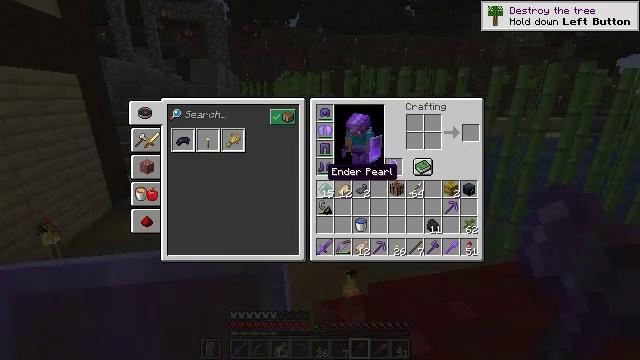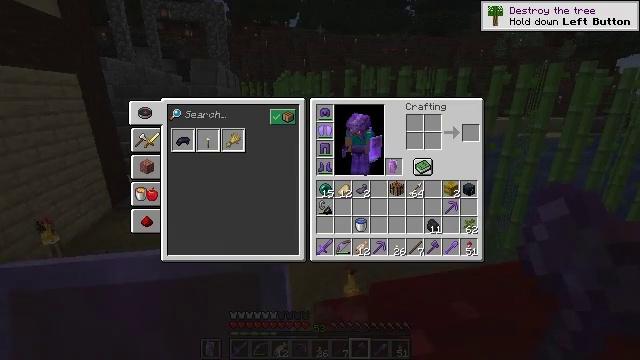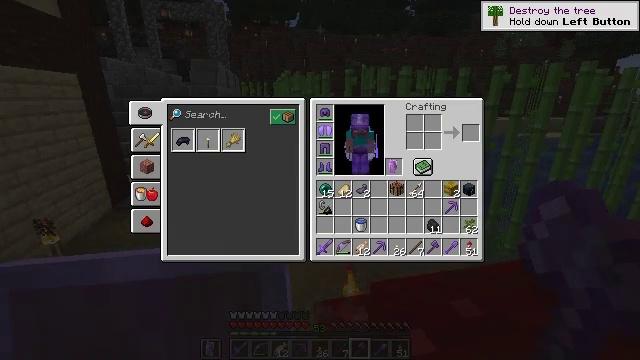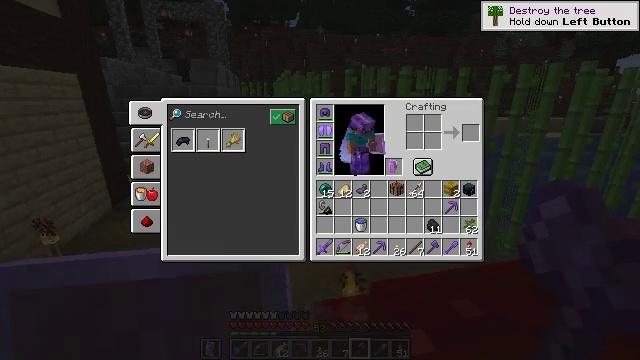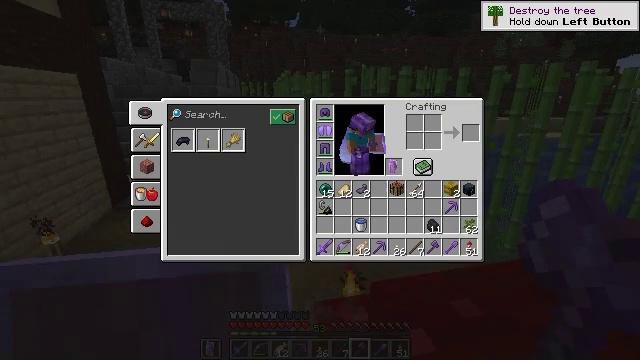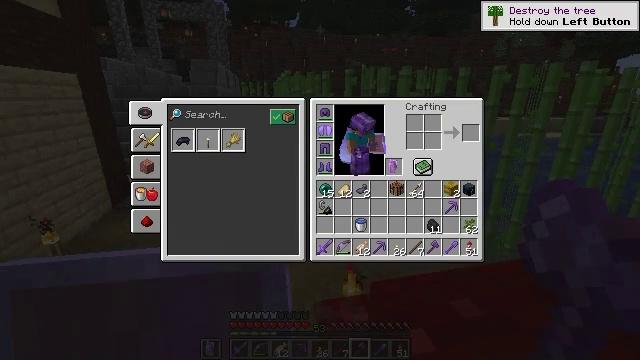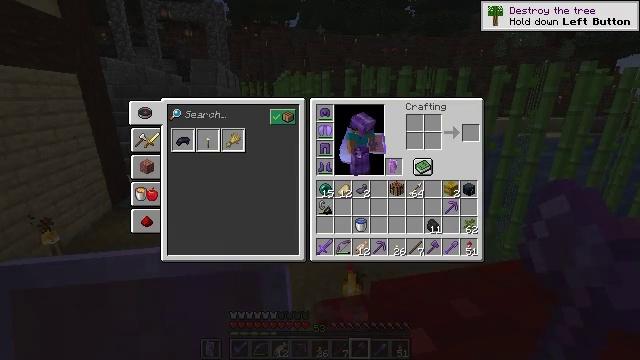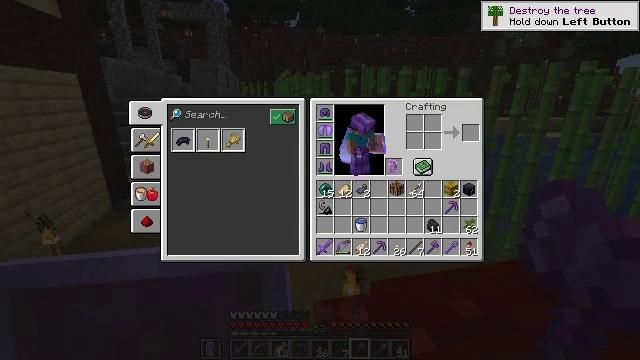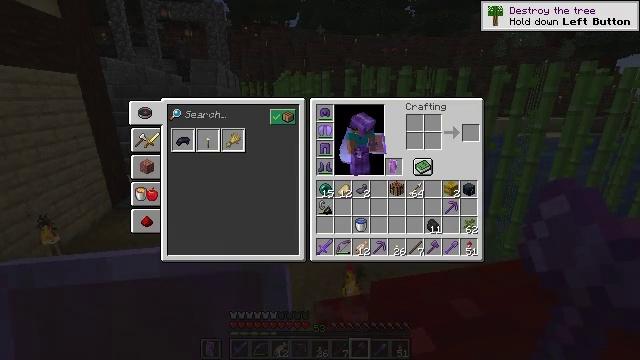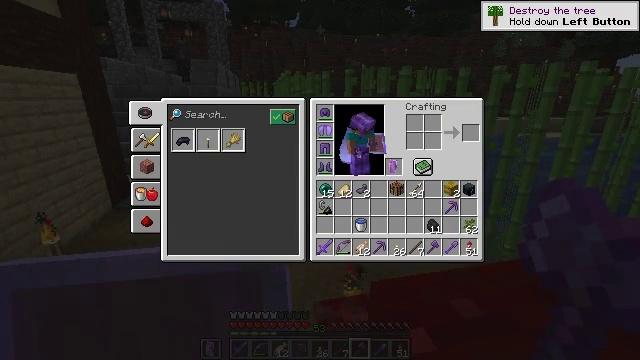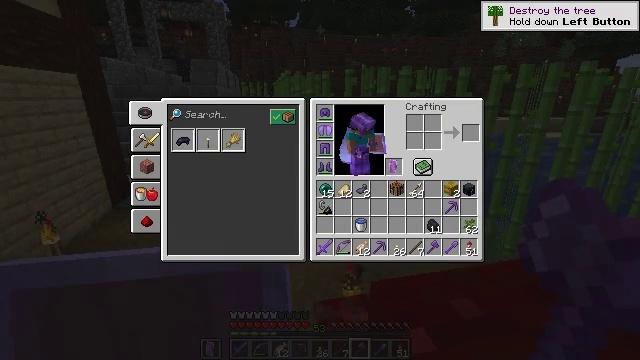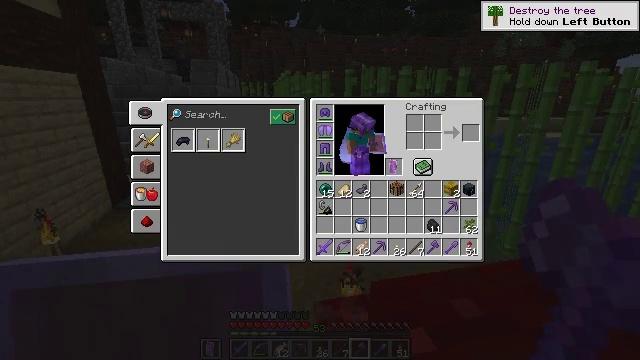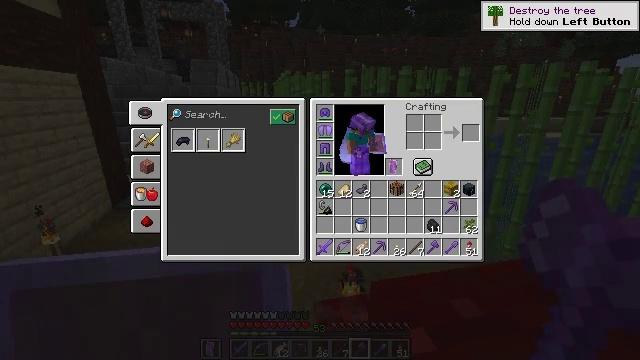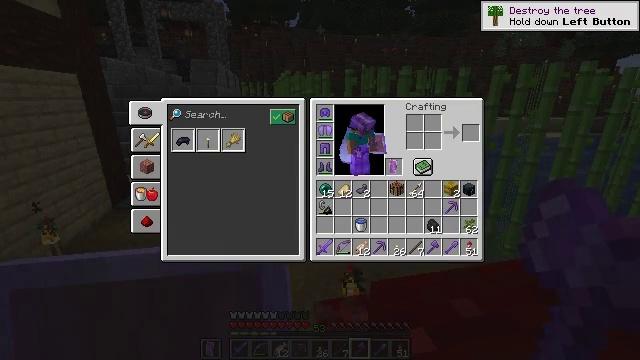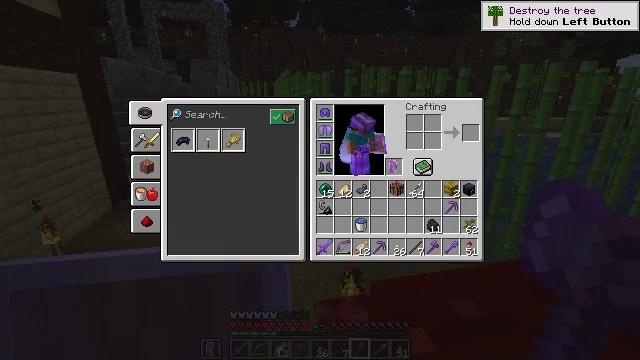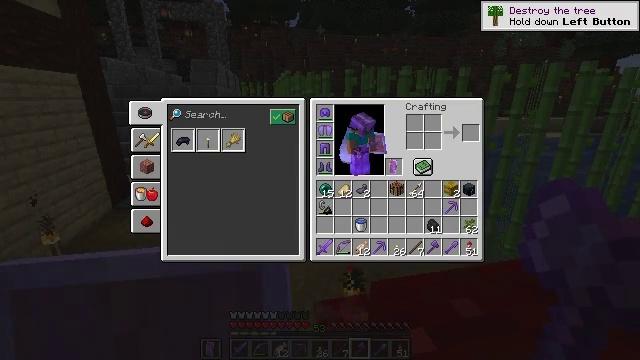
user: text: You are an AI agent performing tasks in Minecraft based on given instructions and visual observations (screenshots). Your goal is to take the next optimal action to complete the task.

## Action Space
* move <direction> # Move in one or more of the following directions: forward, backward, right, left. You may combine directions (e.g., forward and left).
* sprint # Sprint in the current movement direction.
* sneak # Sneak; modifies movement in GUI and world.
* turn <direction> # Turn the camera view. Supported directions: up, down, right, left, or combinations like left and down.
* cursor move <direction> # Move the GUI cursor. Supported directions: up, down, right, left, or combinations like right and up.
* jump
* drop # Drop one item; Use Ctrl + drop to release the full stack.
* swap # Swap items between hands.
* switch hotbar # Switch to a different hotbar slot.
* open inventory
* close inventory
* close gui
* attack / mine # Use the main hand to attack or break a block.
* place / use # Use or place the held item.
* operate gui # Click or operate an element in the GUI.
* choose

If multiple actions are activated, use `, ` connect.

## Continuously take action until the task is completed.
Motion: motion action
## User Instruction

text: Harvest vines off the surface.
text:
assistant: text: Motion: turn right
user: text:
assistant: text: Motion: turn right
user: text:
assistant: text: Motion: turn right
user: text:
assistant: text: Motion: no_op
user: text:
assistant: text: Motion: no_op
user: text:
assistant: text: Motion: no_op
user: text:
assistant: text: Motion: no_op
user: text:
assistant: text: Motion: no_op
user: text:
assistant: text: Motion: no_op
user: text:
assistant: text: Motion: no_op
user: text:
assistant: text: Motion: no_op
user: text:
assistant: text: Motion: no_op
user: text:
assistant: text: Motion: no_op
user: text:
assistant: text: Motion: no_op
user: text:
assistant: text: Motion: no_op
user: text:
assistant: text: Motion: no_op
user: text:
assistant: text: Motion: no_op
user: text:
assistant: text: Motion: no_op
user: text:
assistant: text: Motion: no_op
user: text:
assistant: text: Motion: no_op
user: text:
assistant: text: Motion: no_op
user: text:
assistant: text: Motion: no_op
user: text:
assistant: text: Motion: no_op
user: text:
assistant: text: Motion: no_op
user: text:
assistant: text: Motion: no_op
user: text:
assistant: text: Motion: no_op
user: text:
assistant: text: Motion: no_op
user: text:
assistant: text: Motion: no_op
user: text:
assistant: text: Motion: move forward, turn left
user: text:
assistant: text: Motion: move forward, turn left